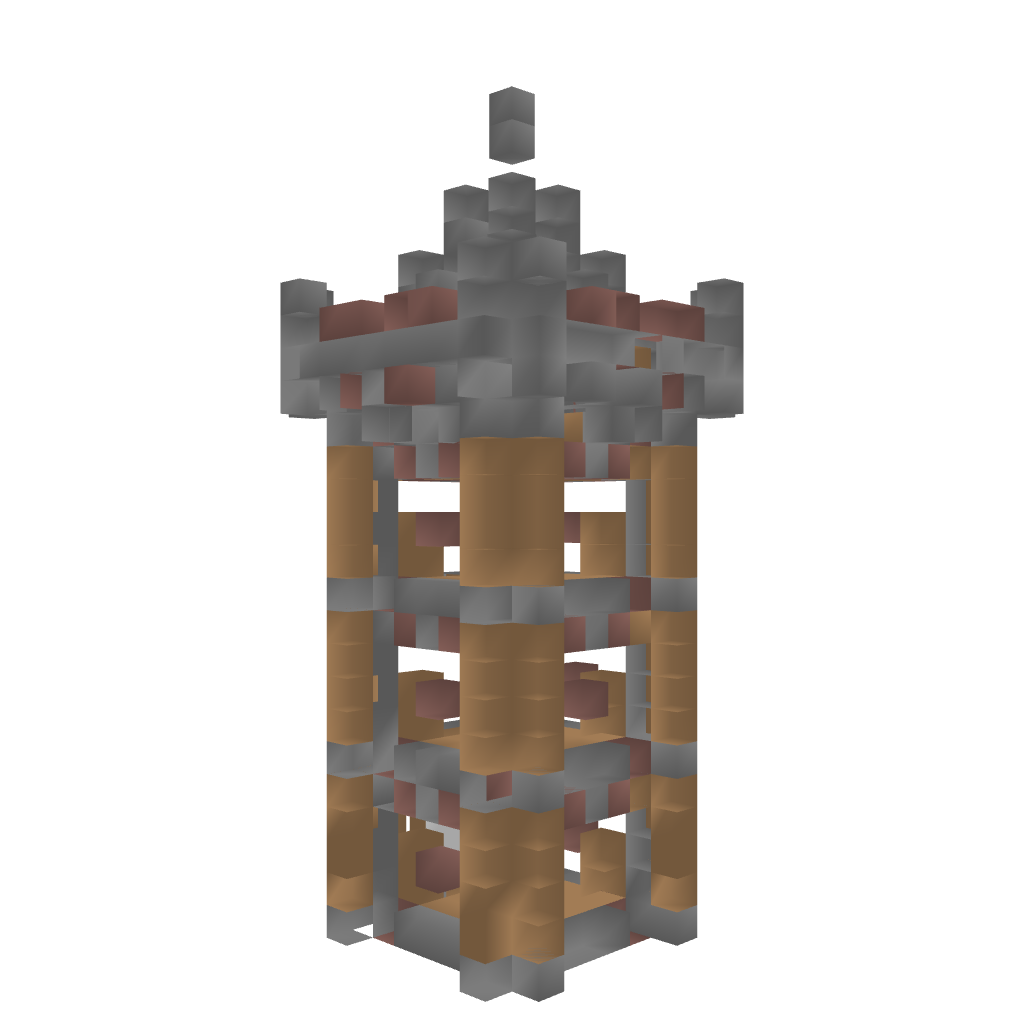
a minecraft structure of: MagicTower 1 bad low quality